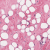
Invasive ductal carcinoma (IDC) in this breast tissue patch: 1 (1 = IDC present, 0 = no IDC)